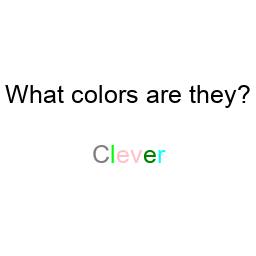
Color: gray, lime, pink, pink, green, cyan
Background color: white
Question text color: black